Brain MRI, t2w sequence, axial 2D slice.
Patient: age 55, sex M, weight 98 kg, height 1.98 m
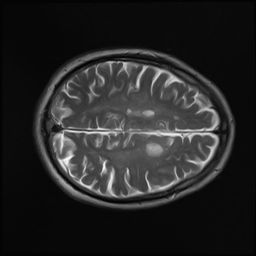